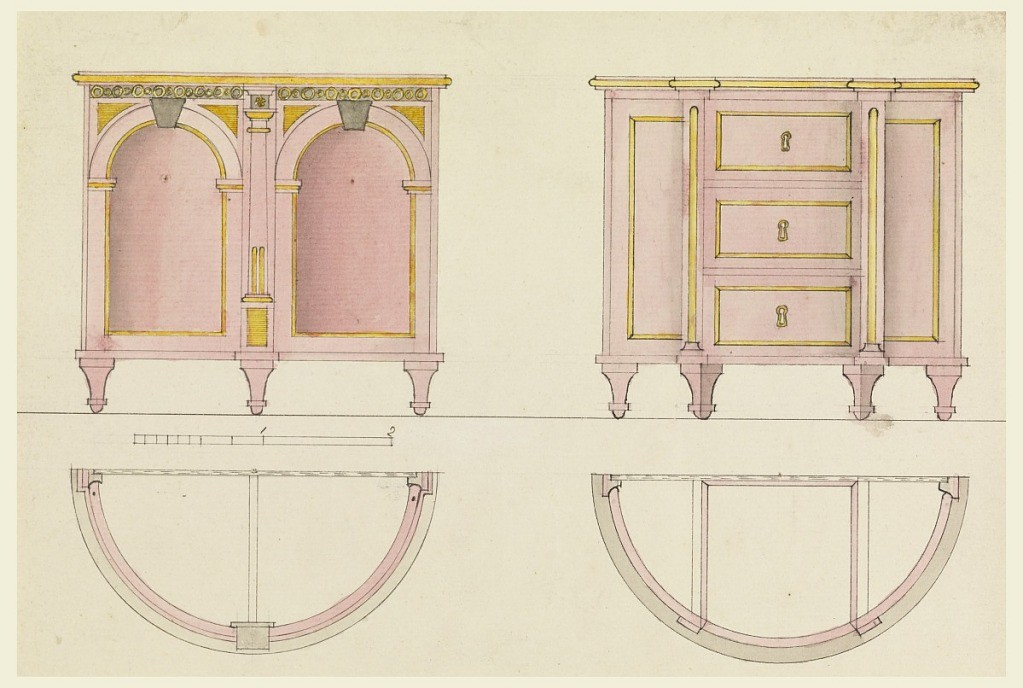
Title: Designs for Commodes
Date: ca. 1805
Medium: Graphite, pen and ink, brush and watercolor on paper
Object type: Drawing
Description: Elevations of two chests. Upper left, a design for a chest with doors; lower left, detail of construction, section through top. At upper right, a design for a chest with three drawers; lower right, detail of construction, section through top.